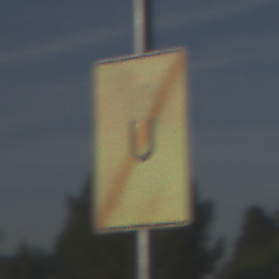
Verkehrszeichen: EndeUmleitung
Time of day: SunriseSunset
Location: Outdoor (Suburban)
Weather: PartlyCloudy
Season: NotSpecified
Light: Natural